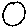
Label: circle